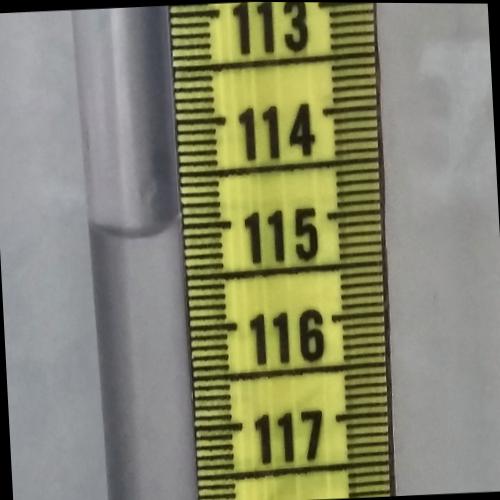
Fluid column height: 115.0 cm